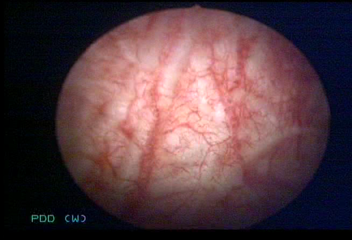
Modality: WLC
Class: Normal mucosa
Bladder cancer association: No